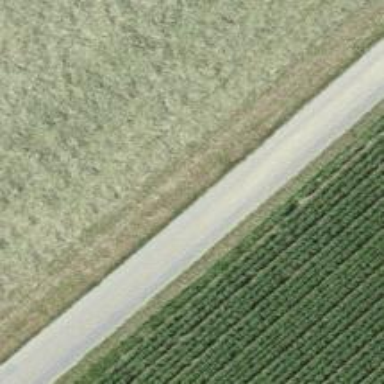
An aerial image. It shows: Unclassified road with asphalt surface.